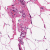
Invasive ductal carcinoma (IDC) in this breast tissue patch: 0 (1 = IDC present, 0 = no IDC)